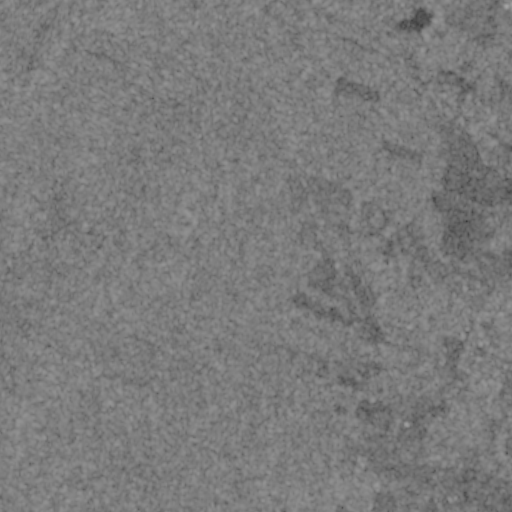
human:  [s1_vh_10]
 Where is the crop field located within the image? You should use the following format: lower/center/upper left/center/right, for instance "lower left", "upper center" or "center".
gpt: The crop field is located in the upper right of the image.
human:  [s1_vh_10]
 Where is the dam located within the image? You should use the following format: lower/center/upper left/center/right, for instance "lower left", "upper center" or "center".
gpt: The dam is located in the upper right of the image.
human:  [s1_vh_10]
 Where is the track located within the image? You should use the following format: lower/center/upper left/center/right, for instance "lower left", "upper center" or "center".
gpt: The track is located in the upper right of the image.
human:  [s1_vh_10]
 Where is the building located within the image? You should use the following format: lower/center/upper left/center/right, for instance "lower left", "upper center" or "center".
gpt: The building is located in the right of the image.
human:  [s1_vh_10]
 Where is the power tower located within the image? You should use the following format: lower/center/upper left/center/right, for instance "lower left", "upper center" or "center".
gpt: There is no power tower in the image.

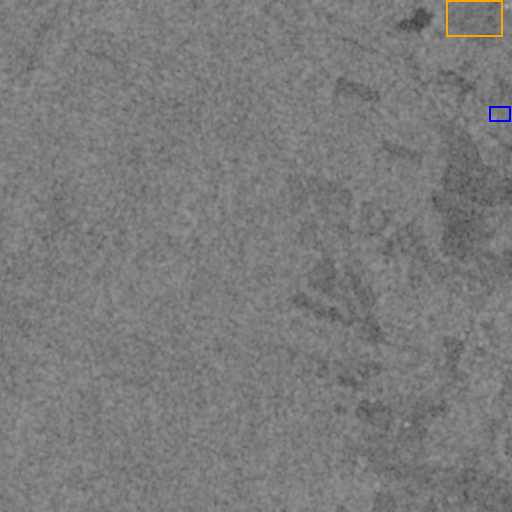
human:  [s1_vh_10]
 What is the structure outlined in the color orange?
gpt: The structure outlined in orange is a crop field.
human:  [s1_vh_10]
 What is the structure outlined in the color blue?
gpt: The structure outlined in blue is a track.
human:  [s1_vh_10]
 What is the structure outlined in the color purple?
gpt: There is no purple outline.